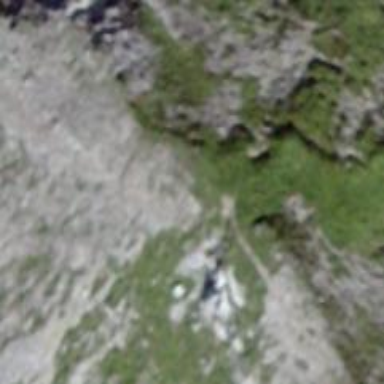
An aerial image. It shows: Cliff in nature.